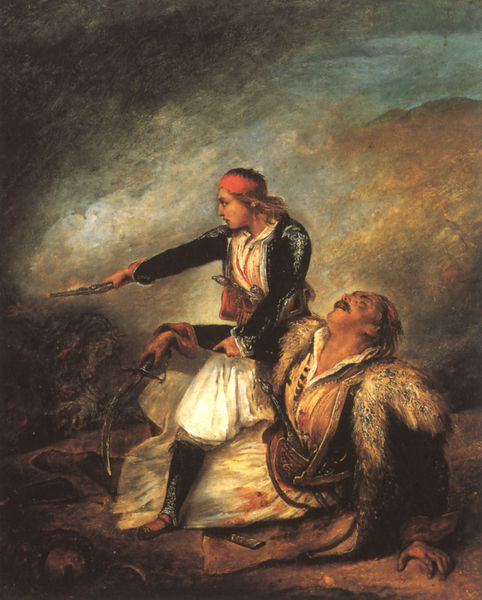
Titel: Junger Grieche verteidigt seinen Vater
Künstler: Ary Scheffer
Institution: Athen, Benaki Museum
Schlagwörter: dunkel, gemälde, hand, himmel, kampf, mann, weiß, wolken, menschen, brust, frau, männer, szene, rot, wolke, bart, augen, halten, mensch, pelz, tod, tot, boden, pferd, liegen, hosen, schlacht, sturm, blue, fight, hat, men, red, soldier, sword, swords, white, arm, black, dark, face, gray, green, grey, lady, nose, painting, woman, kopftuch, brown, blut, schwert, säbel, waffen, verletzt, waffe, smoke, silver, cloud, clouds, man, sky, girl, orange, young, boy, spain, spanish, uniform, verletzung, color, shadow, brow, cap, chin, coat, fur, mouth, battle, dead, injured, pistole, clothes, schreck, ground, foot, pants, war, erschrocken, blutig, tan, father, mustache, moustache, point, hurt, pain, pistols, weapon, gun, guns, knife, dying, saber, shoot, wounded, unifrom, shot, support, 17th century, pistol, defending, defense, sying, bround, giun